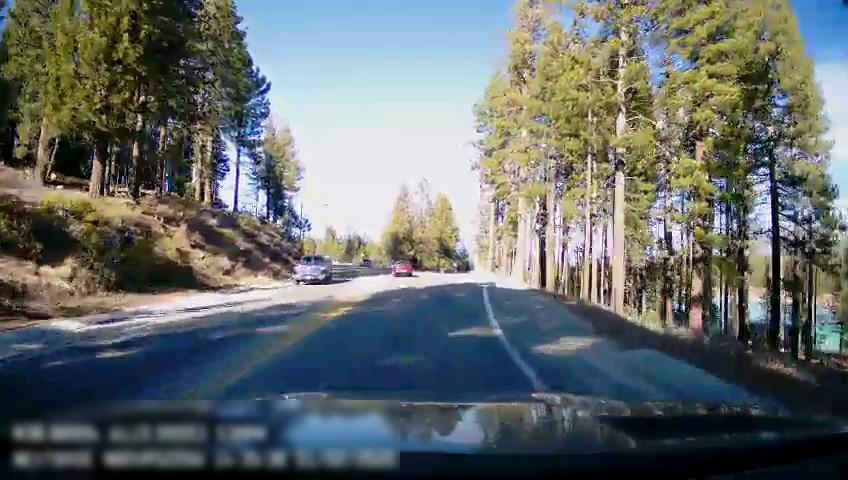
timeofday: Day
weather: Sunny
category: Drivable Space
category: Vehicles | Car
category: Vehicles | SUV
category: Lanes | Current Lane
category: Lanes | Current Lane